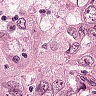
Metastatic tissue present: yes